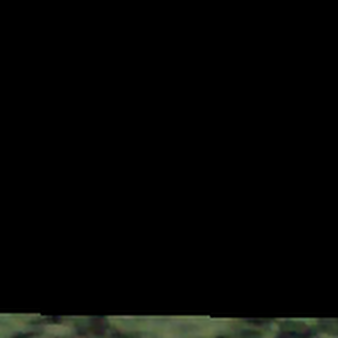
Label: other